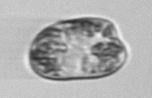
Label: Karenia